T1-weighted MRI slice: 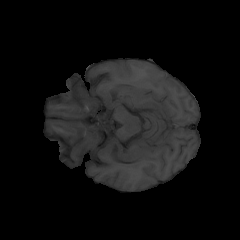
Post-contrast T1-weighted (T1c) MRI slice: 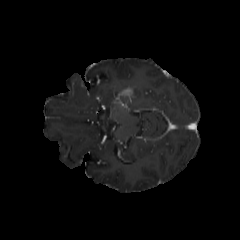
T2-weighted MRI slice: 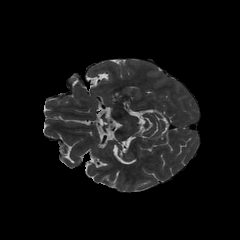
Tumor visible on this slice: yes